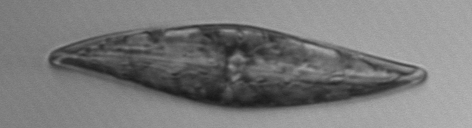
Label: Pleurosigma